Here is a 2-D grayscale rendering of raw bearing vibration samples (signal-to-image). Diagnose the bearing from this image, choosing from: normal, inner_race, outer_race, ball.
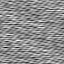
Answer: normal